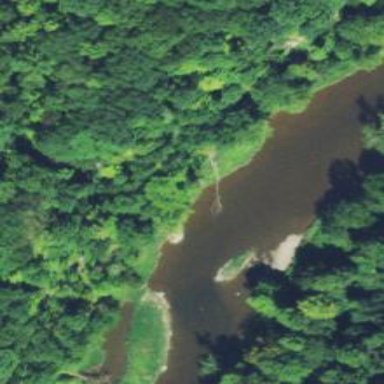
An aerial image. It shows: Beautiful river scene.